Interaction volume radius: 5 \u00c5
Interaction volume height: 20 \u00c5
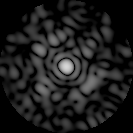
Disorder parameter: 0.8473